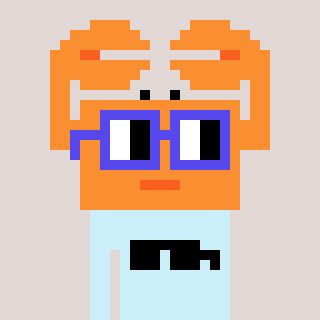
a pixel art character with square blue glasses, a crab-shaped head and a cold-colored body on a warm background